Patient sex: F
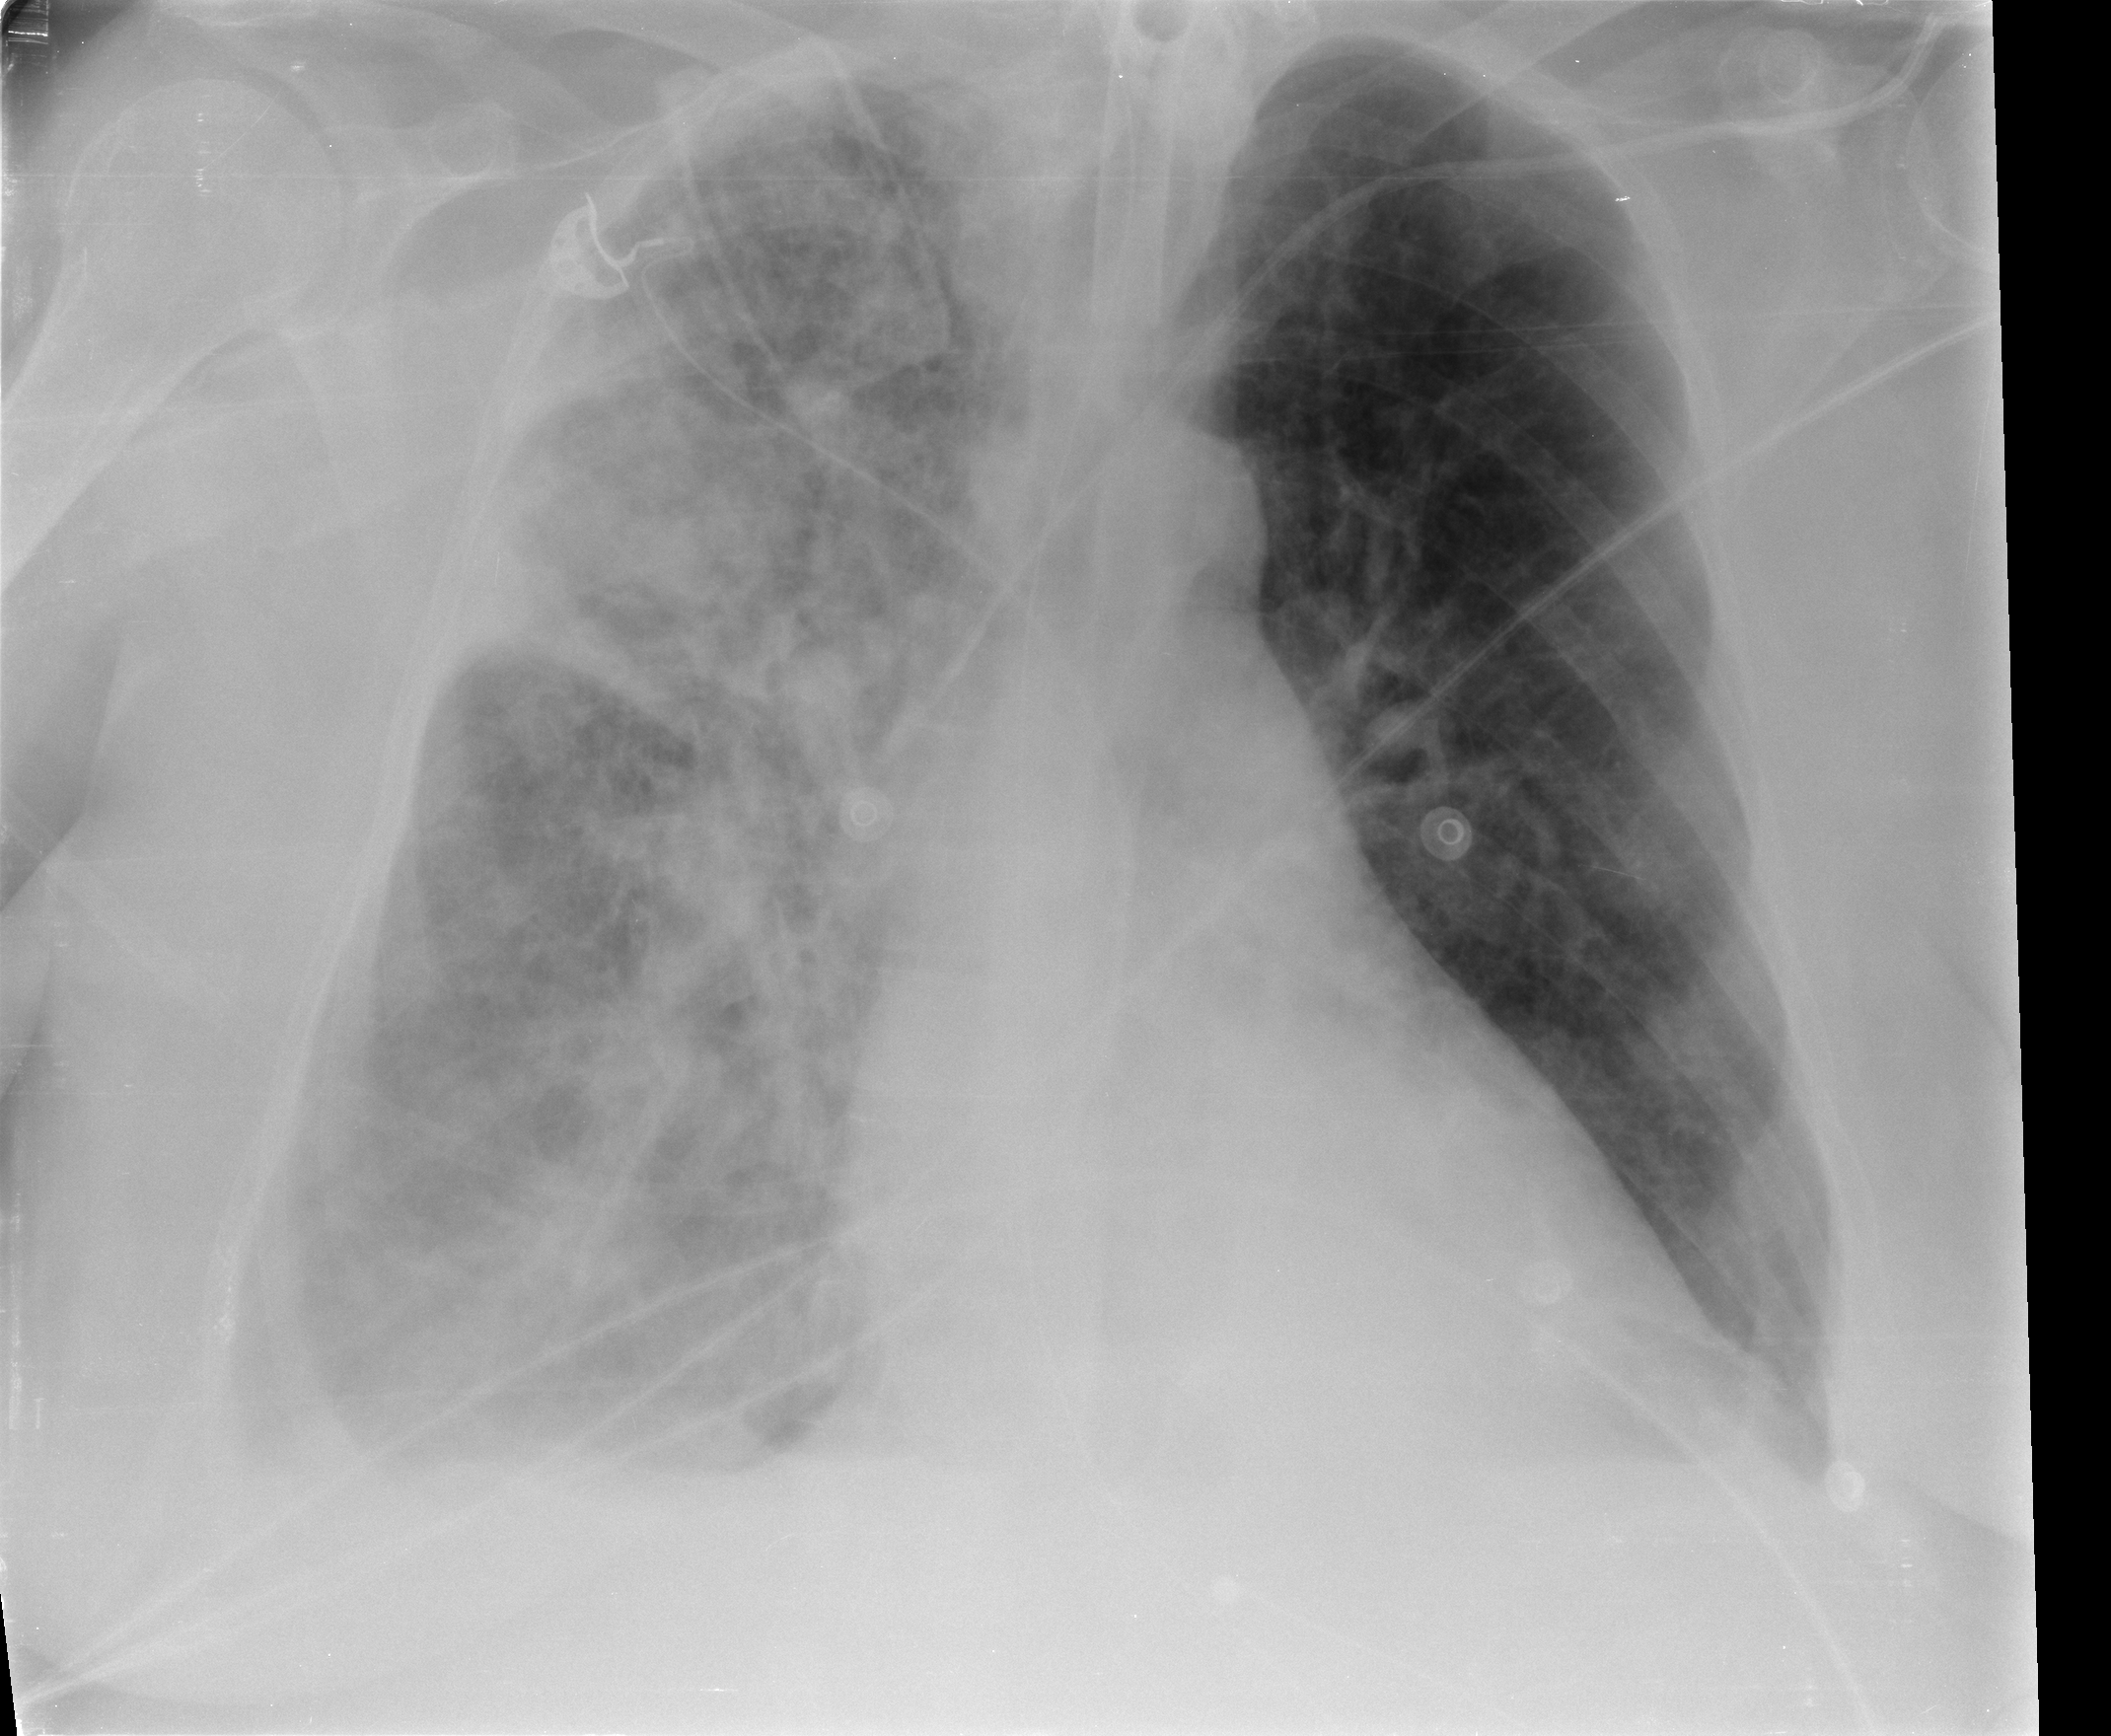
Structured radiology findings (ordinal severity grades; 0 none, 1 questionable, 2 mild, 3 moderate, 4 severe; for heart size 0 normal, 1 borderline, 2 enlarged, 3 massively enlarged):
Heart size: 0
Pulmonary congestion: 0
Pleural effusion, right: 2
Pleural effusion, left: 0
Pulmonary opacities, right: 3
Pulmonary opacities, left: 0
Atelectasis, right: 3
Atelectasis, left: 0